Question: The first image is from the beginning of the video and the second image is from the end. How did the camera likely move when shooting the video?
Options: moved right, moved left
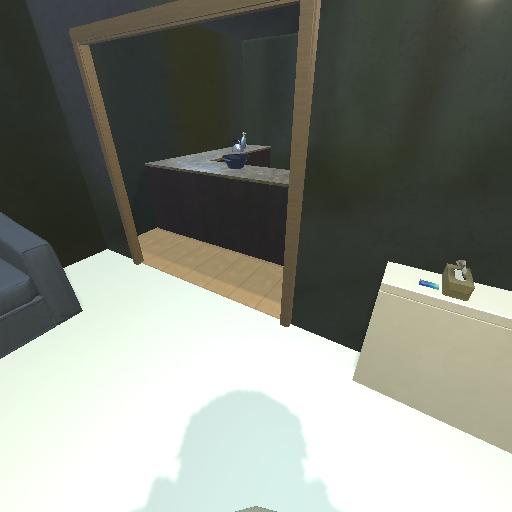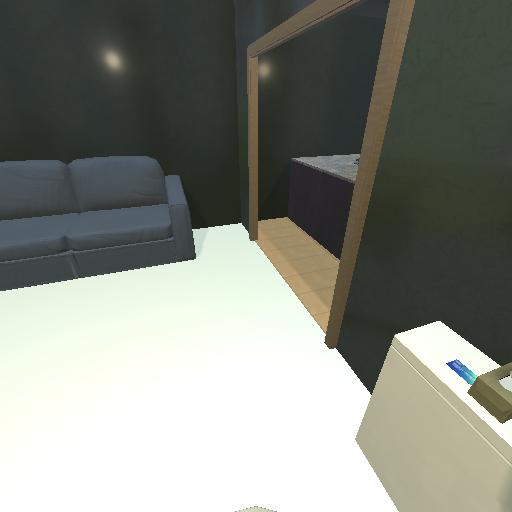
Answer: moved right